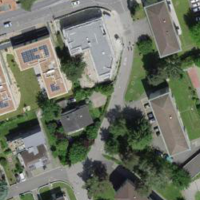
EUNIS habitat code: 54
Species observed at this site:
Impatiens balfourii